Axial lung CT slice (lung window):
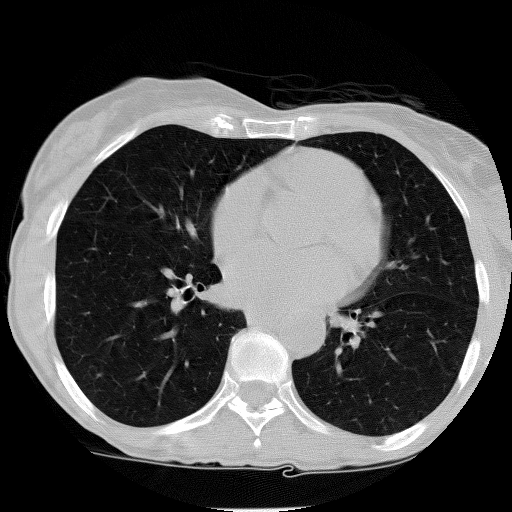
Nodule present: no